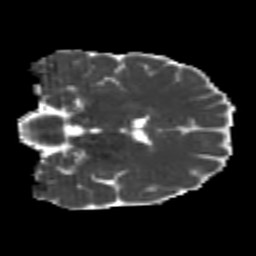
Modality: MD
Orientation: coronal
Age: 22
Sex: male
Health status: healthy
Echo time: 0.074 s